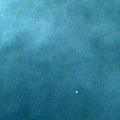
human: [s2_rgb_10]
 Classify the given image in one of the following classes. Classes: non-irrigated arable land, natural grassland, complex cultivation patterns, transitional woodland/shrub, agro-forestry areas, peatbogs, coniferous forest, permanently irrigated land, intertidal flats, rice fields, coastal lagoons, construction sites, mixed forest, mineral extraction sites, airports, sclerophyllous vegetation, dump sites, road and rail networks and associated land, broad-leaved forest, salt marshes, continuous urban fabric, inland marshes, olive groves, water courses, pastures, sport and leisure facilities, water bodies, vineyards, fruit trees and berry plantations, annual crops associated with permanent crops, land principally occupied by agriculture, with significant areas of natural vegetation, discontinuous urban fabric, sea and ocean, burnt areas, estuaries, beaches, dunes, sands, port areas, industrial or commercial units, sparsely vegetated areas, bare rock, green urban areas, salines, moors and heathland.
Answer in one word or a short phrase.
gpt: sea and ocean